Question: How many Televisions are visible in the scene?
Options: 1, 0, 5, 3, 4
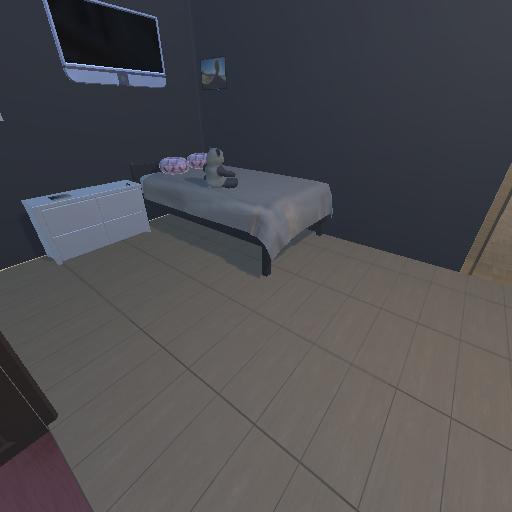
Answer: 1